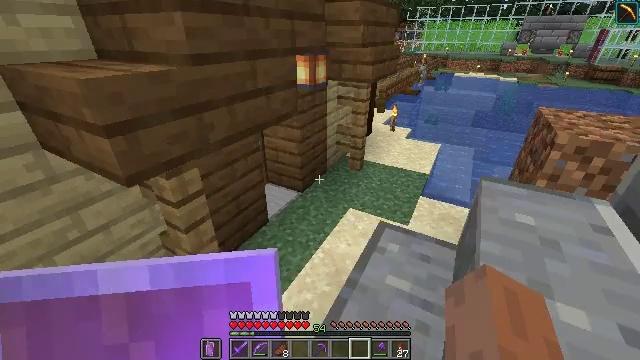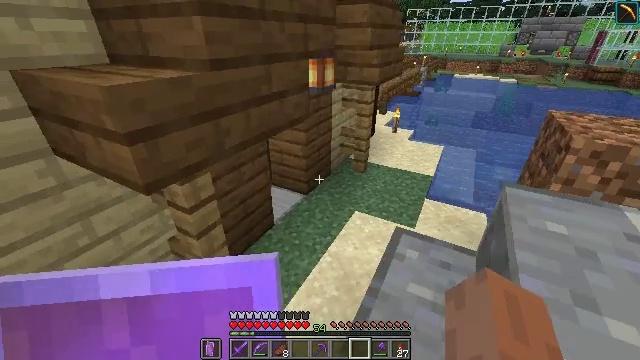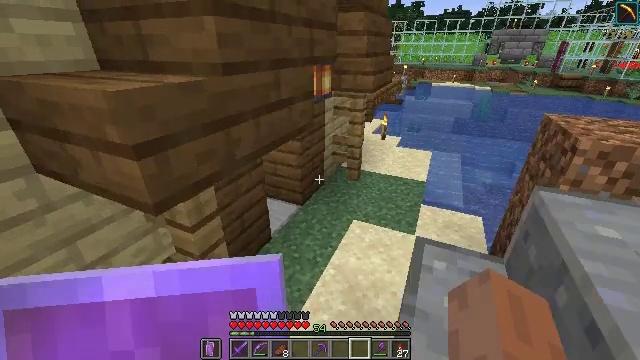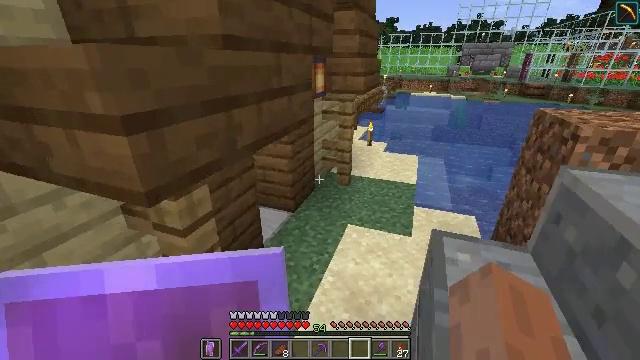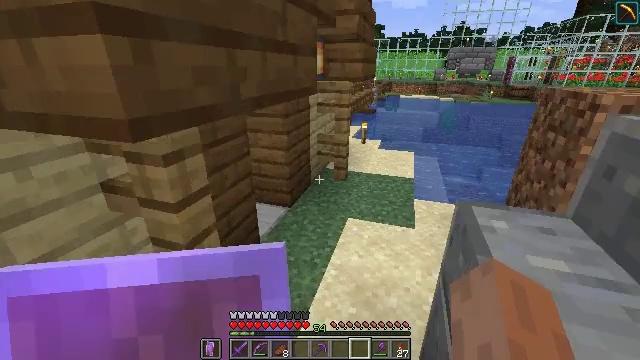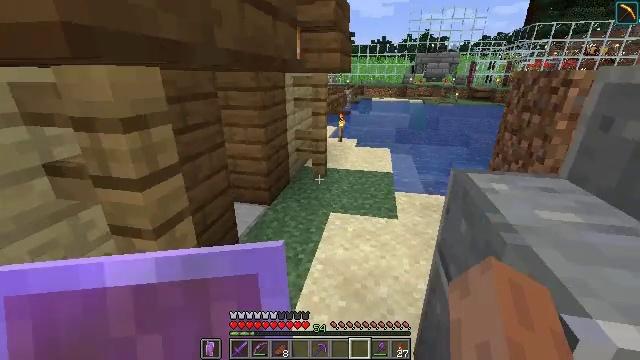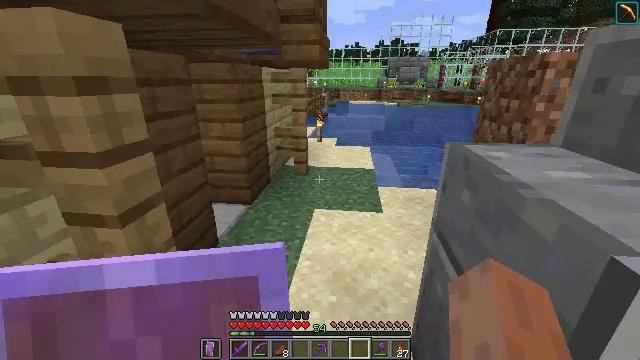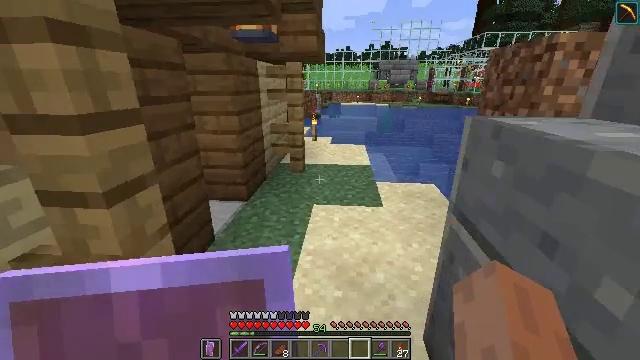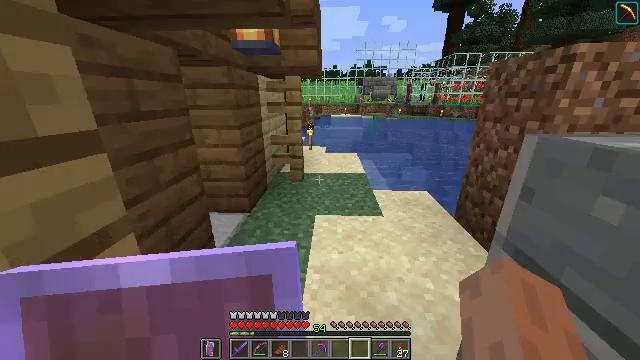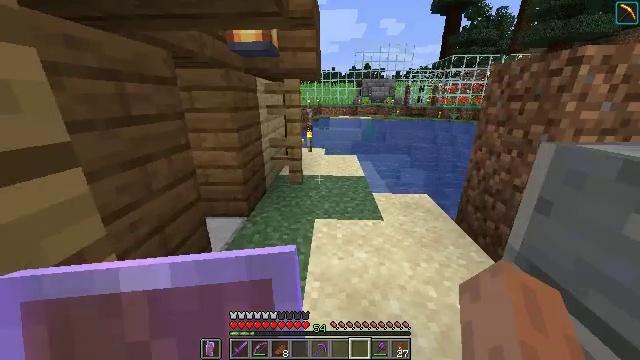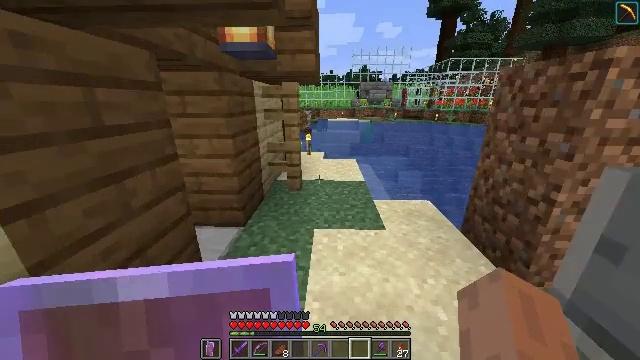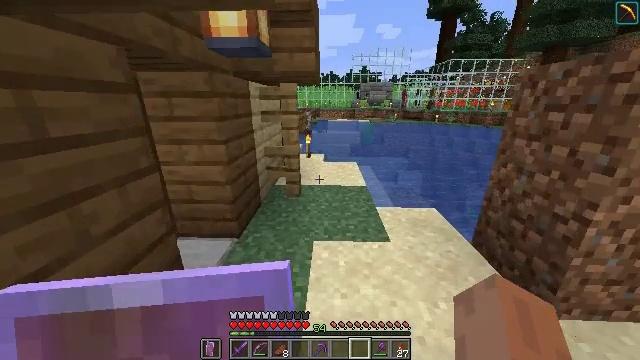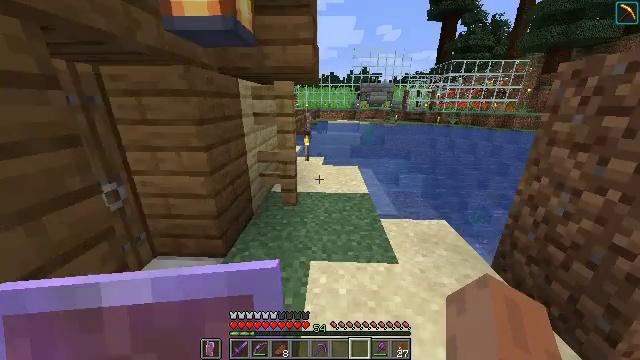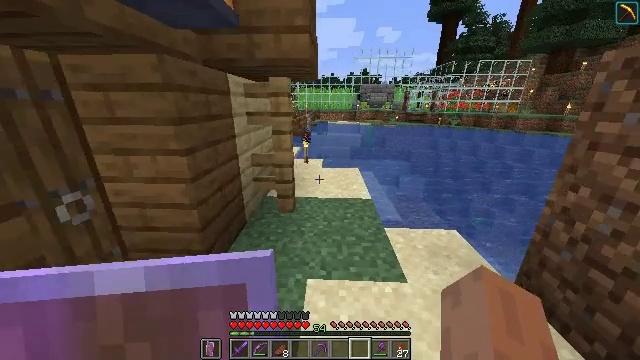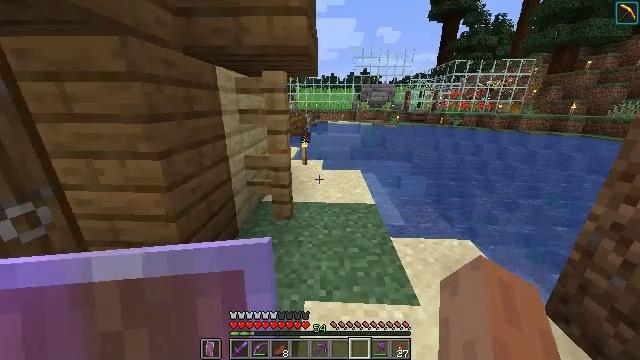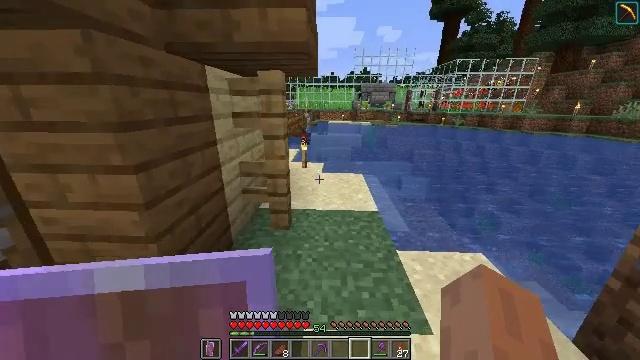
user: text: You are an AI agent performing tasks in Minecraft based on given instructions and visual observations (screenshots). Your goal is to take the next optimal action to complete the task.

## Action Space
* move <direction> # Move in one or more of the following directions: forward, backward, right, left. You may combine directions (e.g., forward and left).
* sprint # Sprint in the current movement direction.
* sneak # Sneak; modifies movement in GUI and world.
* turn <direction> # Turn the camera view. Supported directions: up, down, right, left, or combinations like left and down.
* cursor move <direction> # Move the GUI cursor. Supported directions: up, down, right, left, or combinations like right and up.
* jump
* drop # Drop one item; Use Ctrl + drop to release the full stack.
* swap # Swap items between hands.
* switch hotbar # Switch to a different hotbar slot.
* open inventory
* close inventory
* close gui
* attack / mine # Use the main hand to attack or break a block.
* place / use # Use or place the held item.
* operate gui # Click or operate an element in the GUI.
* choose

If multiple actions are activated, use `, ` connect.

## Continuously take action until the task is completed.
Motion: motion action
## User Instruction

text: Interact with the crafting table to craft paper.
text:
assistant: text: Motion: move forward and move left
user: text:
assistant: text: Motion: move forward and move left, turn right and up
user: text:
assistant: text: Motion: move forward and move left, turn right and up
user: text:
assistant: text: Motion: move forward, turn right and up
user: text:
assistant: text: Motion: move forward, turn right and up
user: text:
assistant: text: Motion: move forward, sprint, turn right and up
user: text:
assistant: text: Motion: move forward, sprint, turn right
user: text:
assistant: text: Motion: move forward, sprint, turn right
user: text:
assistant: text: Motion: move forward, sprint
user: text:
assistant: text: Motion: move forward, sprint
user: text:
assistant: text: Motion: move forward, sprint
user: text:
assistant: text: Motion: move forward, sprint
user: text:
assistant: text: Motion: move forward, sprint
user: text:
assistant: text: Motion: move forward, sprint
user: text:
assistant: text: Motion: move forward, sprint
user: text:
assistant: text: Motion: move forward and move right, sprint
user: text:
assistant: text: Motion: move forward and move right, sprint, turn left
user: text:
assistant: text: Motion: move forward and move right, sprint, turn left
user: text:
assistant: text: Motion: move forward, sprint, turn left
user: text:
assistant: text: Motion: move forward, sprint, turn left
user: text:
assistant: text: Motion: move forward, sprint
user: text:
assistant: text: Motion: move forward, sprint
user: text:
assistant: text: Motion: move forward, sprint
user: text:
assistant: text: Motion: move forward, sprint
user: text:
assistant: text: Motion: move forward, sprint
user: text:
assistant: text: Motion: move forward, sprint
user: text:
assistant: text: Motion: move forward, sprint
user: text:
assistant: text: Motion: move forward, sprint, turn left
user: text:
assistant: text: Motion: move forward, sprint, turn left and up
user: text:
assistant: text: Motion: move forward, sprint